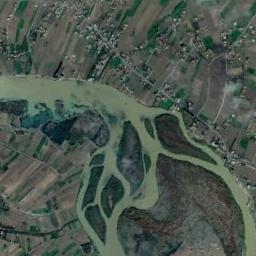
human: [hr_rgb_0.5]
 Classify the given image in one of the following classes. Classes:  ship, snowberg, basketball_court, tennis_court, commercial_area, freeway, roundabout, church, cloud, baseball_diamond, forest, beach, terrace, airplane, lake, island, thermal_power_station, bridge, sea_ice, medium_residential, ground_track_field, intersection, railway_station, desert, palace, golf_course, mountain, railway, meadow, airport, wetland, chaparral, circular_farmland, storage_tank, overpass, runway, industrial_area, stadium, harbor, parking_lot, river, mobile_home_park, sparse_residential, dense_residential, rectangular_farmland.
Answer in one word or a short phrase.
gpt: river